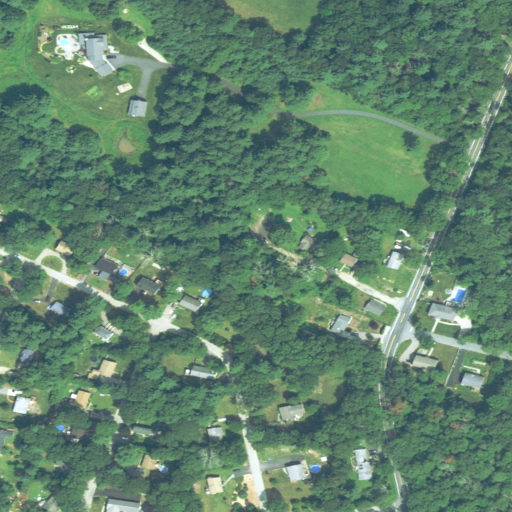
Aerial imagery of mountain in Rhode Island named Exeter Hill containing open development, low intensity development, mixed forest, evergreen forest, deciduous forest, woody wetlands, medium intensity development, pasture, grassland, and high intensity development